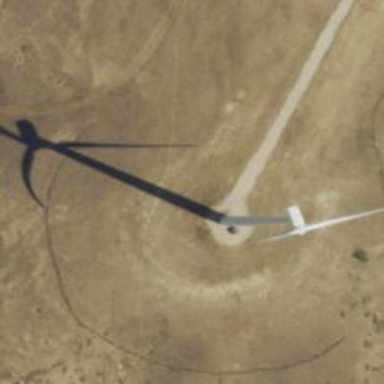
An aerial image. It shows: Wind turbine generator that utilizes wind as its source for generating electricity. It is of the horizontal axis type.